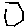
Label: hexagon